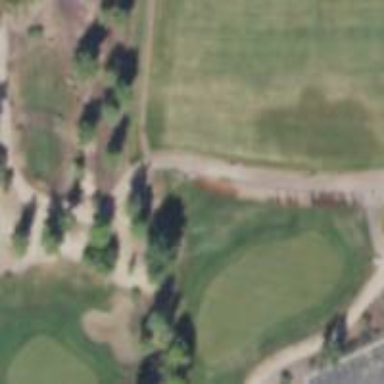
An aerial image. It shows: Grassy area designated as golf fairway.